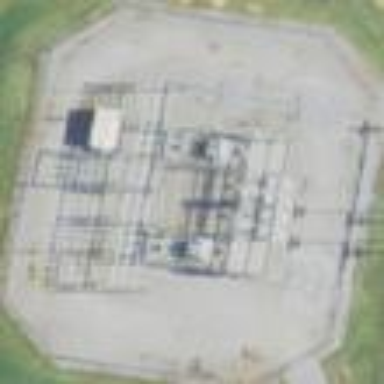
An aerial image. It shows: There is distribution substation enclosed by fence.